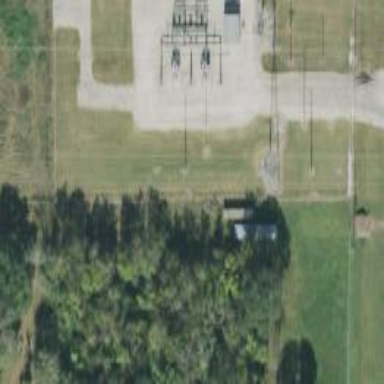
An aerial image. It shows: Outdoor distribution-level power substation enclosed by fence.